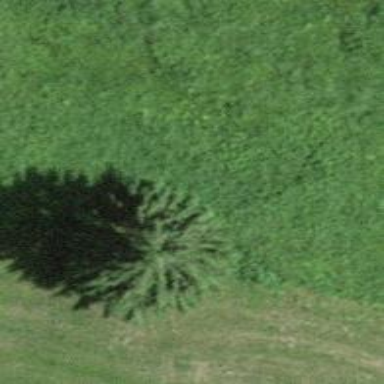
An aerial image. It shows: Beautiful tree in nature.